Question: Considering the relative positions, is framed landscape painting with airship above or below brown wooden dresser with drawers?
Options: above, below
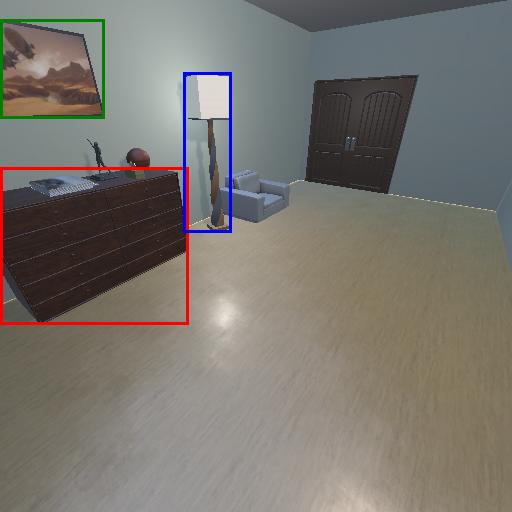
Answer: above